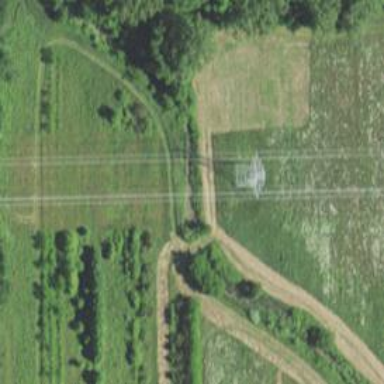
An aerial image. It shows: Power tower.